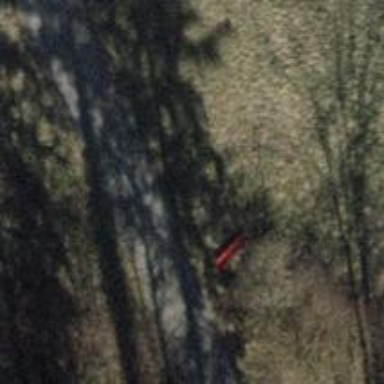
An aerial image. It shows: Red bench.